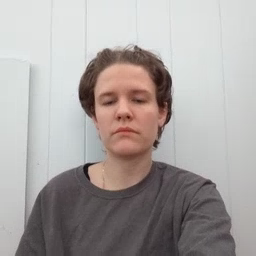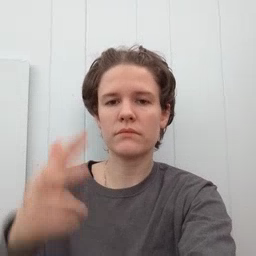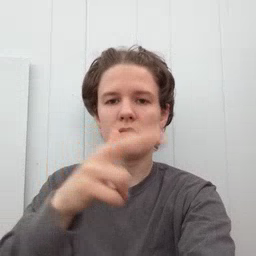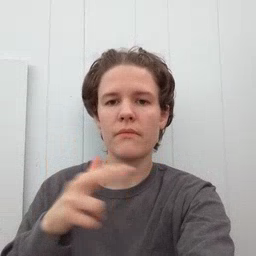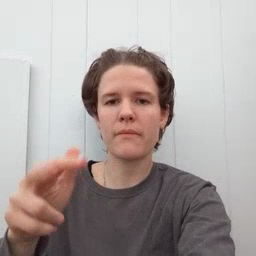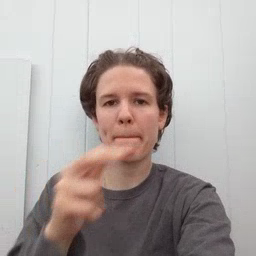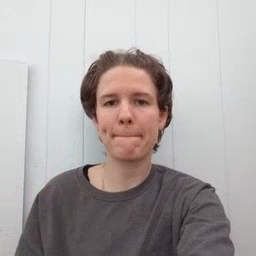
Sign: helicopter